Question: I have three sets of TextView as a heading and ExpandableListView as content inside a RelativeLayout, that is I have 3 TextViews and 3 ExpandableListViews alternating between each other. Now in devices with smaller screen size, my layouts go out of the view below the screen. So logically the user would try to scroll down. But its not scrolling the way it should
As shown in the picture above Men, Women, and Kids are TextViews and they have their respective ExpandableListViews each. I also have a list view above for Home and Settings. As seen in the picture most of Kids content is below the screen. But when I try to scroll its having none of it.
Here is my layout file
'''
<RelativeLayout xmlns:android="http://schemas.android.com/apk/res/android"
xmlns:tools="http://schemas.android.com/tools"
android:layout_width="match_parent"
android:layout_height="match_parent"
android:background="#cccc">
<ListView
android:layout_width="match_parent"
android:layout_height="wrap_content"
android:id="@+id/listView"
android:choiceMode="singleChoice"
android:divider="@android:color/transparent"
android:dividerHeight="0dp"
android:background="#cccc"/>
<TextView
android:layout_width="match_parent"
android:layout_height="wrap_content"
android:text="Men"
android:textSize="30dp"
android:textAllCaps="true"
android:textAlignment="center"
android:layout_below="@id/listView"
android:id="@+id/menTextView"/>
<ExpandableListView
android:layout_width="match_parent"
android:layout_height="wrap_content"
android:id="@+id/menExpandableListView"
android:layout_below="@id/menTextView" />
<TextView
android:layout_width="match_parent"
android:layout_height="wrap_content"
android:text="women"
android:textSize="30dp"
android:textAllCaps="true"
android:textAlignment="center"
android:layout_below="@id/menExpandableListView"
android:id="@+id/womenTextView"/>
<ExpandableListView
android:layout_width="match_parent"
android:layout_height="wrap_content"
android:id="@+id/womenExpandableListView"
android:layout_below="@id/womenTextView" />
<TextView
android:layout_width="match_parent"
android:layout_height="wrap_content"
android:text="kids"
android:textSize="30dp"
android:textAllCaps="true"
android:textAlignment="center"
android:layout_below="@id/womenExpandableListView"
android:id="@+id/kidsTextView"/>
<ExpandableListView
android:layout_width="match_parent"
android:layout_height="wrap_content"
android:id="@+id/kidsExpandableListView"
android:layout_below="@id/kidsTextView" />
</RelativeLayout>
'''
---
This is how I solved it, I just had one Expandable List view and made the other TextViews are Group Headers inside Expandable List View without any children.
As suggested by one of the answers, I had a property that says if my Group is a header, so isHeader() gives if my group is a header or not.
Here is my layout file
'''
<RelativeLayout xmlns:android="http://schemas.android.com/apk/res/android"
xmlns:tools="http://schemas.android.com/tools"
android:layout_width="match_parent"
android:layout_height="match_parent"
android:orientation="vertical"
android:weightSum="15"
android:background="#cccc">
<ListView
android:layout_width="match_parent"
android:layout_height="wrap_content"
android:id="@+id/listView"
android:choiceMode="singleChoice"
android:divider="@android:color/transparent"
android:dividerHeight="0dp"
android:background="#cccc"
android:fadeScrollbars="false"
/>
<ExpandableListView
android:layout_width="match_parent"
android:layout_height="wrap_content"
android:id="@+id/expandableListView"
android:fadeScrollbars="false"
android:layout_below="@id/listView"
/>
</RelativeLayout>
'''
And my updated getGroupView in the Adapter for expandableListView that extends BaseExpandableListAdapter
'''
@Override
public View getGroupView(int groupPosition, boolean isExpanded, View convertView, ViewGroup parent) {
ProductHeadGroup headGroup = getGroup(groupPosition);
String header = headGroup.getGroupName();
if (headGroup.isHeader()) {
LayoutInflater inflater = (LayoutInflater) mContext.getSystemService(Context.LAYOUT_INFLATER_SERVICE);
convertView = inflater.inflate(R.layout.expandable_list_main_header, null);
TextView headerTextView = (TextView) convertView.findViewById(R.id.idExpandableHeaderItem);
headerTextView.setText(header);
} else {
LayoutInflater inflater = (LayoutInflater) mContext.getSystemService(Context.LAYOUT_INFLATER_SERVICE);
convertView = inflater.inflate(R.layout.expandable_list_header, null);
ImageView imageView = (ImageView) convertView.findViewById(R.id.expandableHeaderIcon);
if (isExpanded){
imageView.setImageResource(R.drawable.ic_action_collapse_dark);
} else {
imageView.setImageResource(R.drawable.ic_action_expand_dark);
}
TextView headerTextView = (TextView) convertView.findViewById(R.id.idExpandableHeaderItem);
headerTextView.setText(header);
}
return convertView;
}
'''
As shown above, I implemented my custom expand/collapse indicators having my own ImageView in the GroupLayout. and disabled it in my Activity using
'''
expandableListView.setGroupIndicator(null)
'''
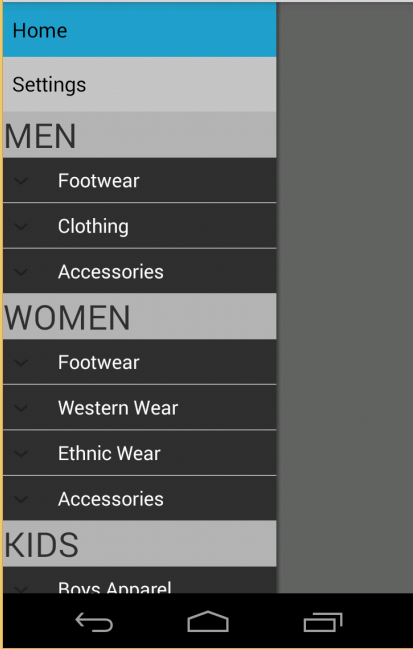
Answer: The whole problem is in your design. First of all RelativeLayout takes up the whole screen (or the free space that's left) thus, the last ExpandableListView becomes very small and practically unscrollable.
To do this , you should:
- - - - 'getGroupTypeCount'- 'getGroupType'- - 'getGroupView'- - - 'expListView.setIndicator(null);'- - 'getGroupView''elv.setOnGroupItemClick()'- <URL>
---
Looks like a lot of work but in the end it will be worth it.
The result: a dynamic ExpandableListview which scrolls properly no matter how many headers, groups and children you have.
I'd recommend a for applying, for fetching and for storing the data.